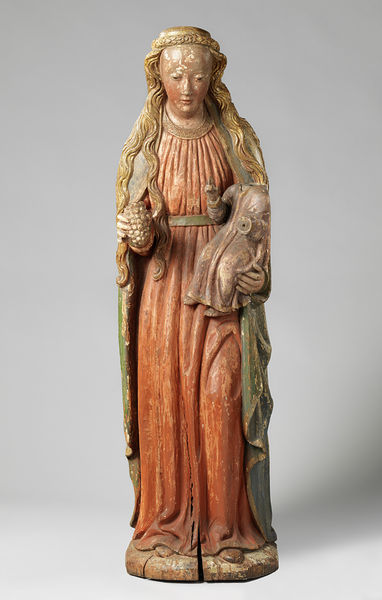
Titel: Maria met kind
Künstler: Meester van Koudewater
Standort: Amsterdam
Institution: Rijksmuseum
Schlagwörter: manteau, vert, rouge, femme, christ, bois, robe, enfant, mère, vierge, sculpture, jésus, tête, scultpure, coupée, raisin